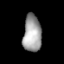
Tissue: lung
Cell type: Endothelial cells
Senescence score: 0.6751
Nuclear area (px): 661
Mean DAPI intensity: 160.33